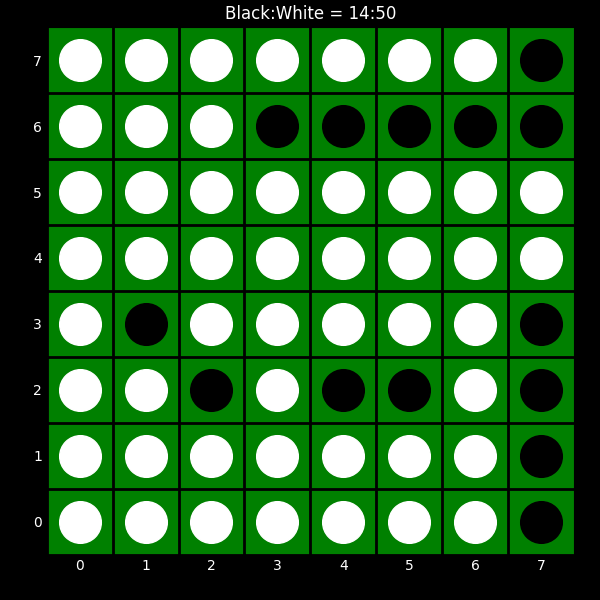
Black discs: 14
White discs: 50